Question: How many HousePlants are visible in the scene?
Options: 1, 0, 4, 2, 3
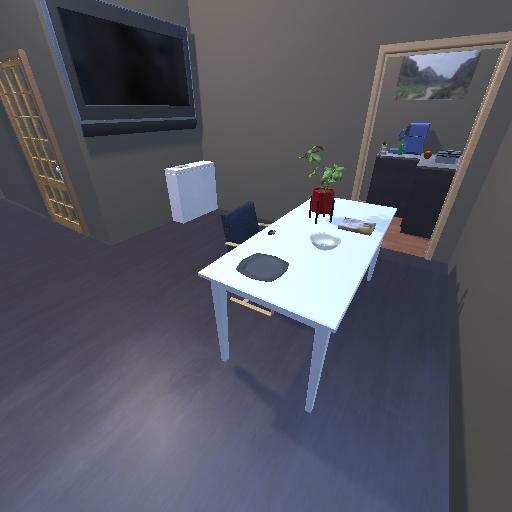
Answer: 1